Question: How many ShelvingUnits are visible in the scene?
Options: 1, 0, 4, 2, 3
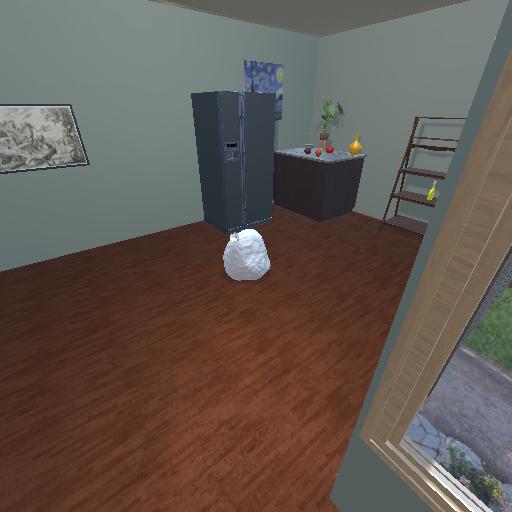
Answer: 1